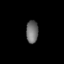
Tissue: lung
Cell type: Endothelial cells
Senescence score: 0.6685
Nuclear area (px): 269
Mean DAPI intensity: 108.937